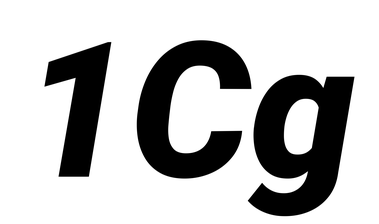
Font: Roboto-Italic_Black_Italic